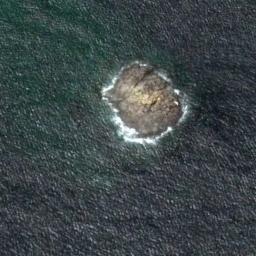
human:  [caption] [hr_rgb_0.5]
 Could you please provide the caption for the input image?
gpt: The stone island is surrounded by green waters .

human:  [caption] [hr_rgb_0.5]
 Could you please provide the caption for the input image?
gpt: The island is very empty .

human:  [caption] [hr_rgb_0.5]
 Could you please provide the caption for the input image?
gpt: The land on the island is uneven .

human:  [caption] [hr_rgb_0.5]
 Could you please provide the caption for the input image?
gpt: The round yellow-brown island is surrounded by blue sea water with a white sand beach .

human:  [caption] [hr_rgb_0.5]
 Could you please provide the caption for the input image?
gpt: The round and brown island is on a deep blue sea .